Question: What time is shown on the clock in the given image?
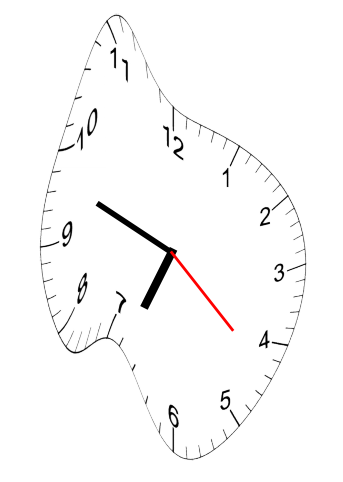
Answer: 06:48:22